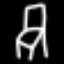
Label: chair